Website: apple
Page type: address-validator
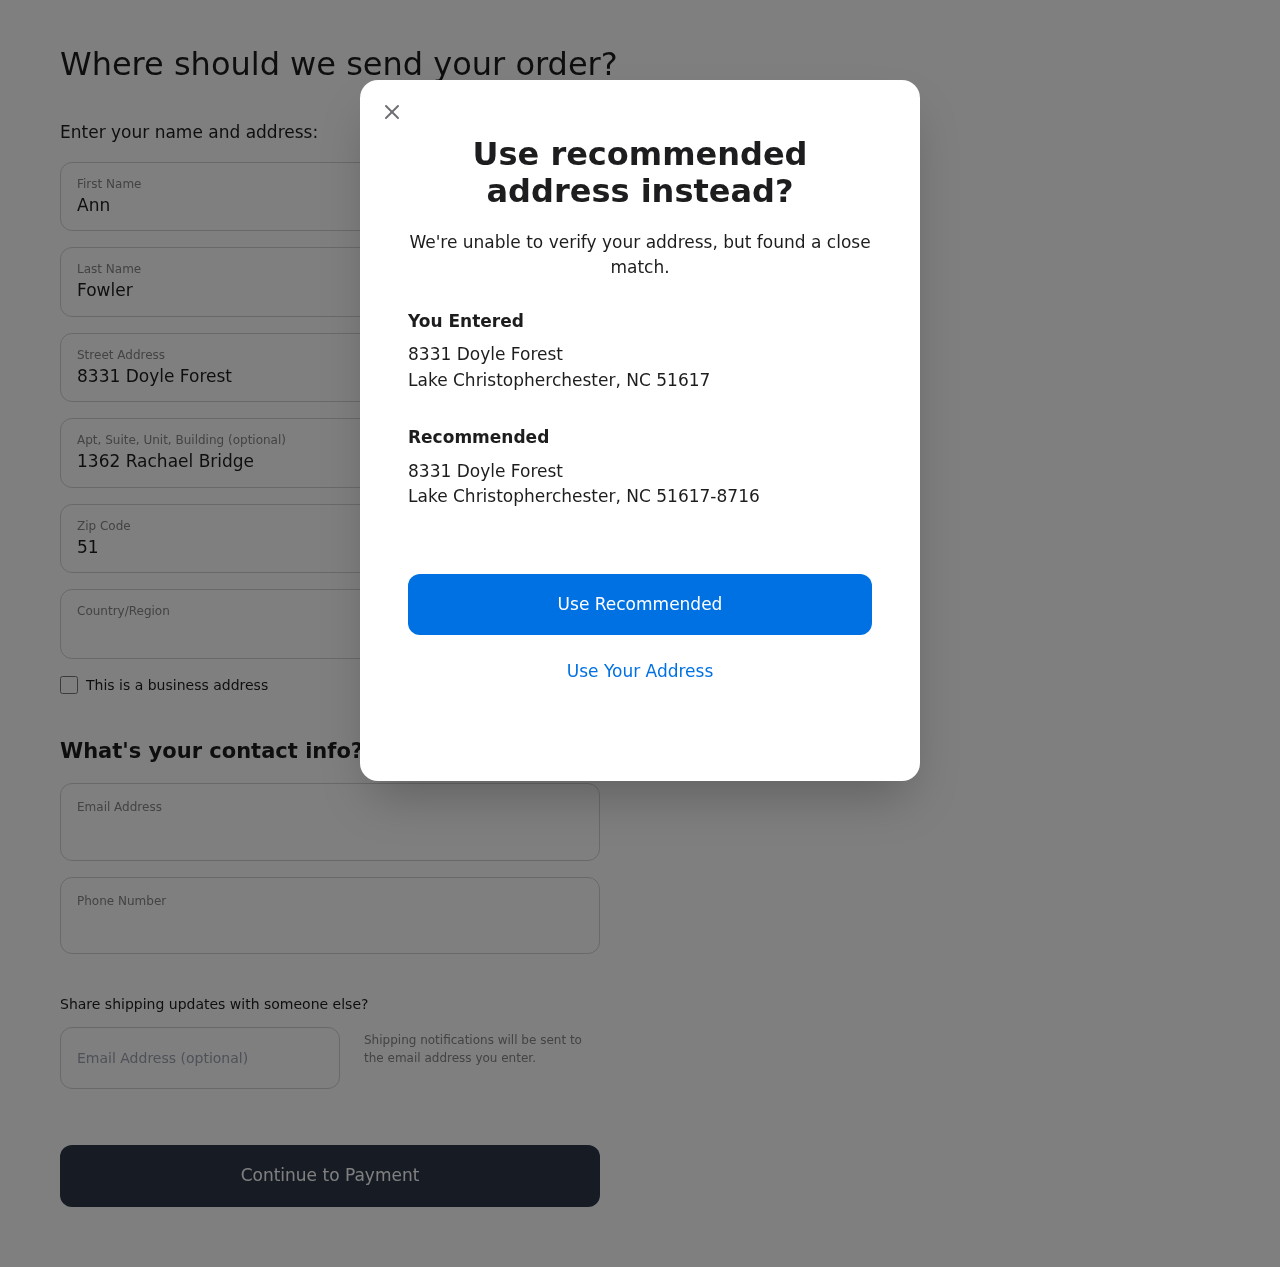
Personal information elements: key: PII_CITY
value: Lake Christopherchester
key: PII_COUNTRY
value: United States
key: PII_EMAIL
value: annfowler@gmail.com
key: PII_FIRSTNAME
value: Ann
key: PII_GIFT_EMAIL
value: dbrown@yahoo.com
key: PII_LASTNAME
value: Fowler
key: PII_PHONE
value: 3347814206
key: PII_POSTCODE
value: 51617
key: PII_POSTCODE_FULL
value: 51617-8716
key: PII_STATE_ABBR
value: NC
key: PII_STREET
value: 8331 Doyle Forest
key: PII_STREET2
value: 8331 Doyle Forest
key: PII_STREET2
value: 1362 Rachael Bridge
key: PII_CITY2
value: Lake Christopherchester
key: PII_STATE_ABBR2
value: NC